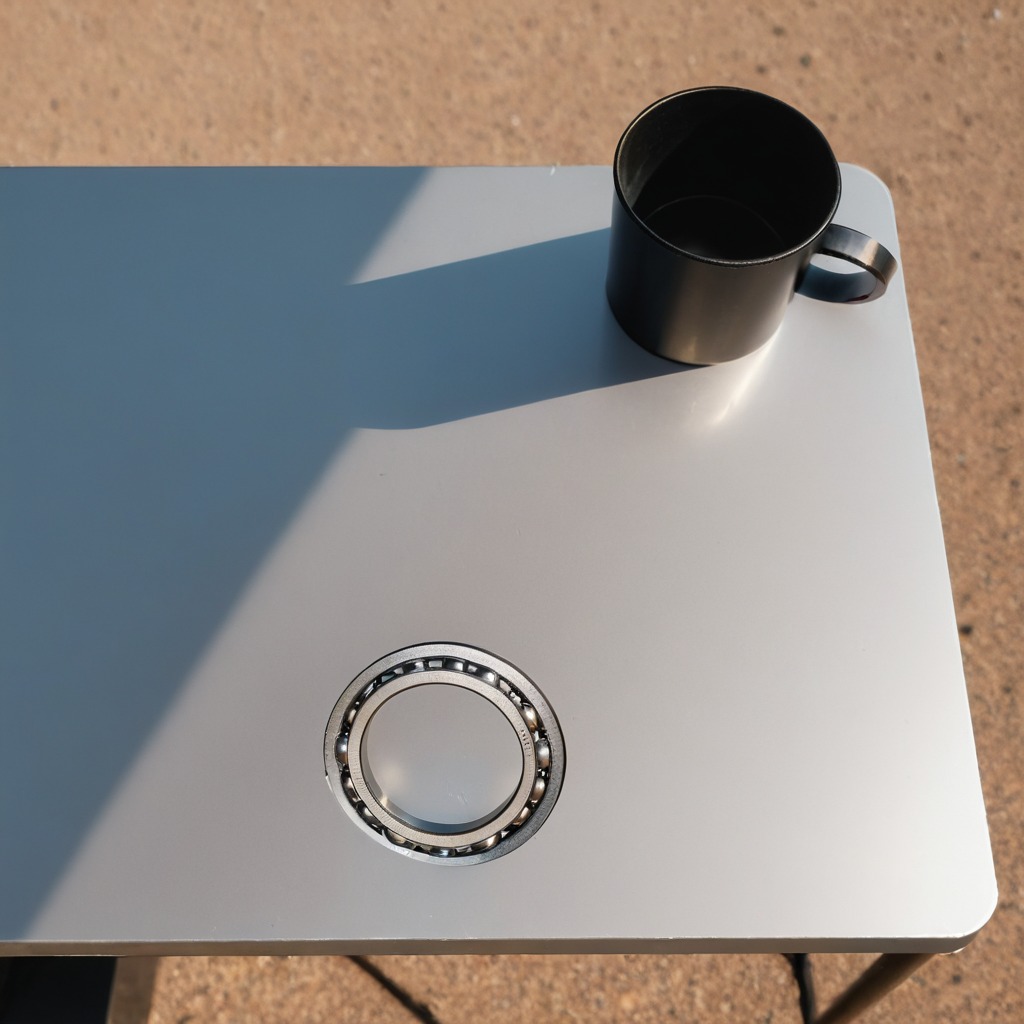
A metal ball bearing is lying on the table.